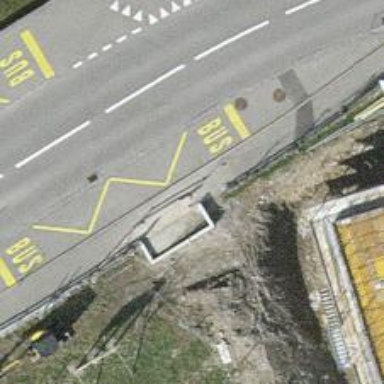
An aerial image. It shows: Bus stop with platform for public transport.